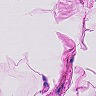
Metastatic tissue present: no